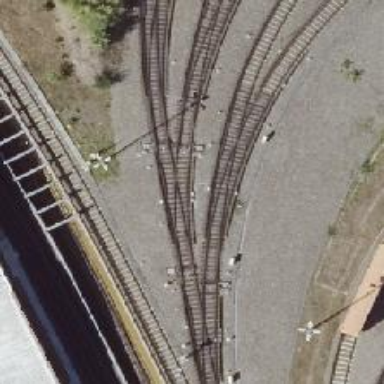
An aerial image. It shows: Yard with electrified top rail.